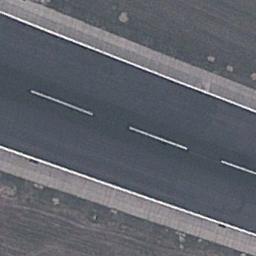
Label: runway